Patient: sex F, age 54
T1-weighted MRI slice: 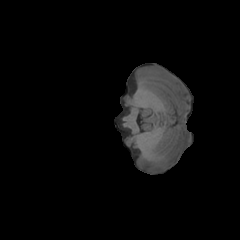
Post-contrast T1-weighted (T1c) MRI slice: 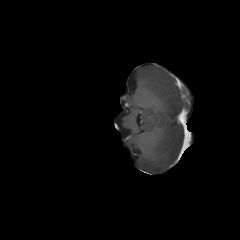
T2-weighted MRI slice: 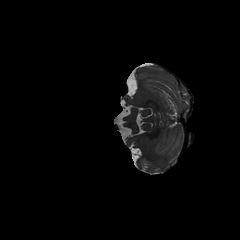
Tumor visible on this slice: no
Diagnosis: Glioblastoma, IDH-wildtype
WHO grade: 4